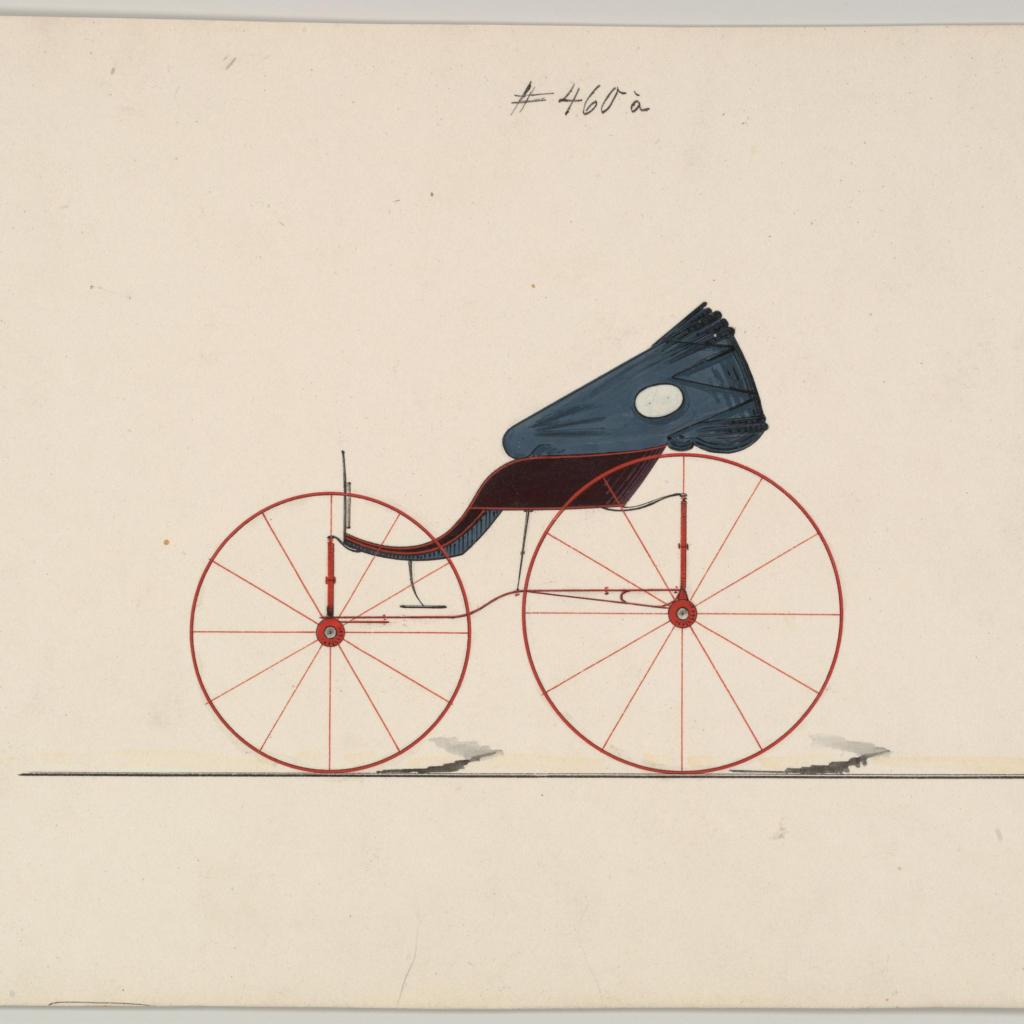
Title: Drop Front Wagon #460à
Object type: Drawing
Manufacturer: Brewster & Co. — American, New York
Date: ca. 1865
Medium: pen and black ink, watercolor and gouache with gum arabic
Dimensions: sheet: 6 3/8 x 9 1/4 in. (16.2 x 23.5 cm)
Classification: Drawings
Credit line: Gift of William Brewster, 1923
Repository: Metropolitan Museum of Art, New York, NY